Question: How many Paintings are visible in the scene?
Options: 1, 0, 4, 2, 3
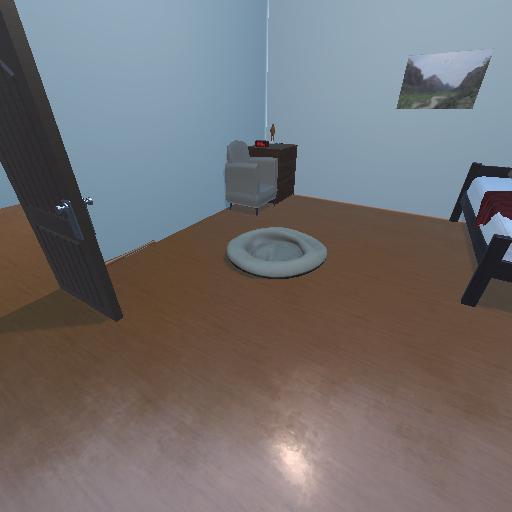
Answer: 1